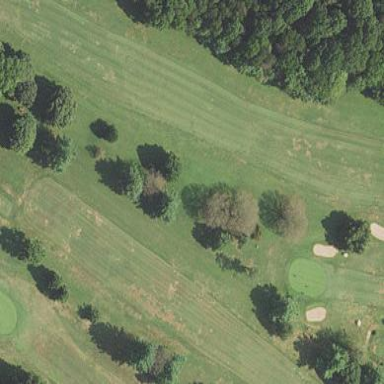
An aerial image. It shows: Grassy area designated as golf fairway.